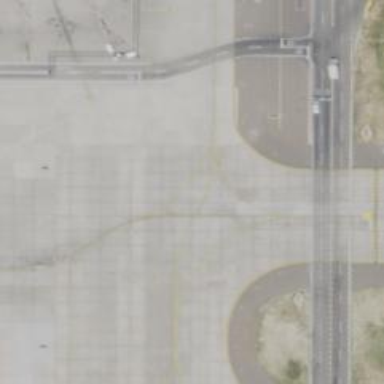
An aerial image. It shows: Image of taxiway at airport.